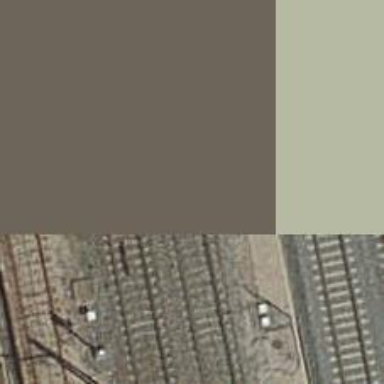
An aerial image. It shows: Railway track with contact lines for electrification.